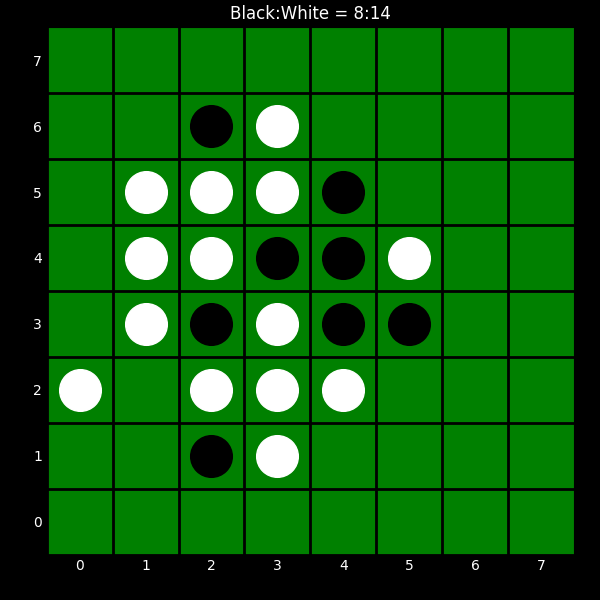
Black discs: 8
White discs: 14